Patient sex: F
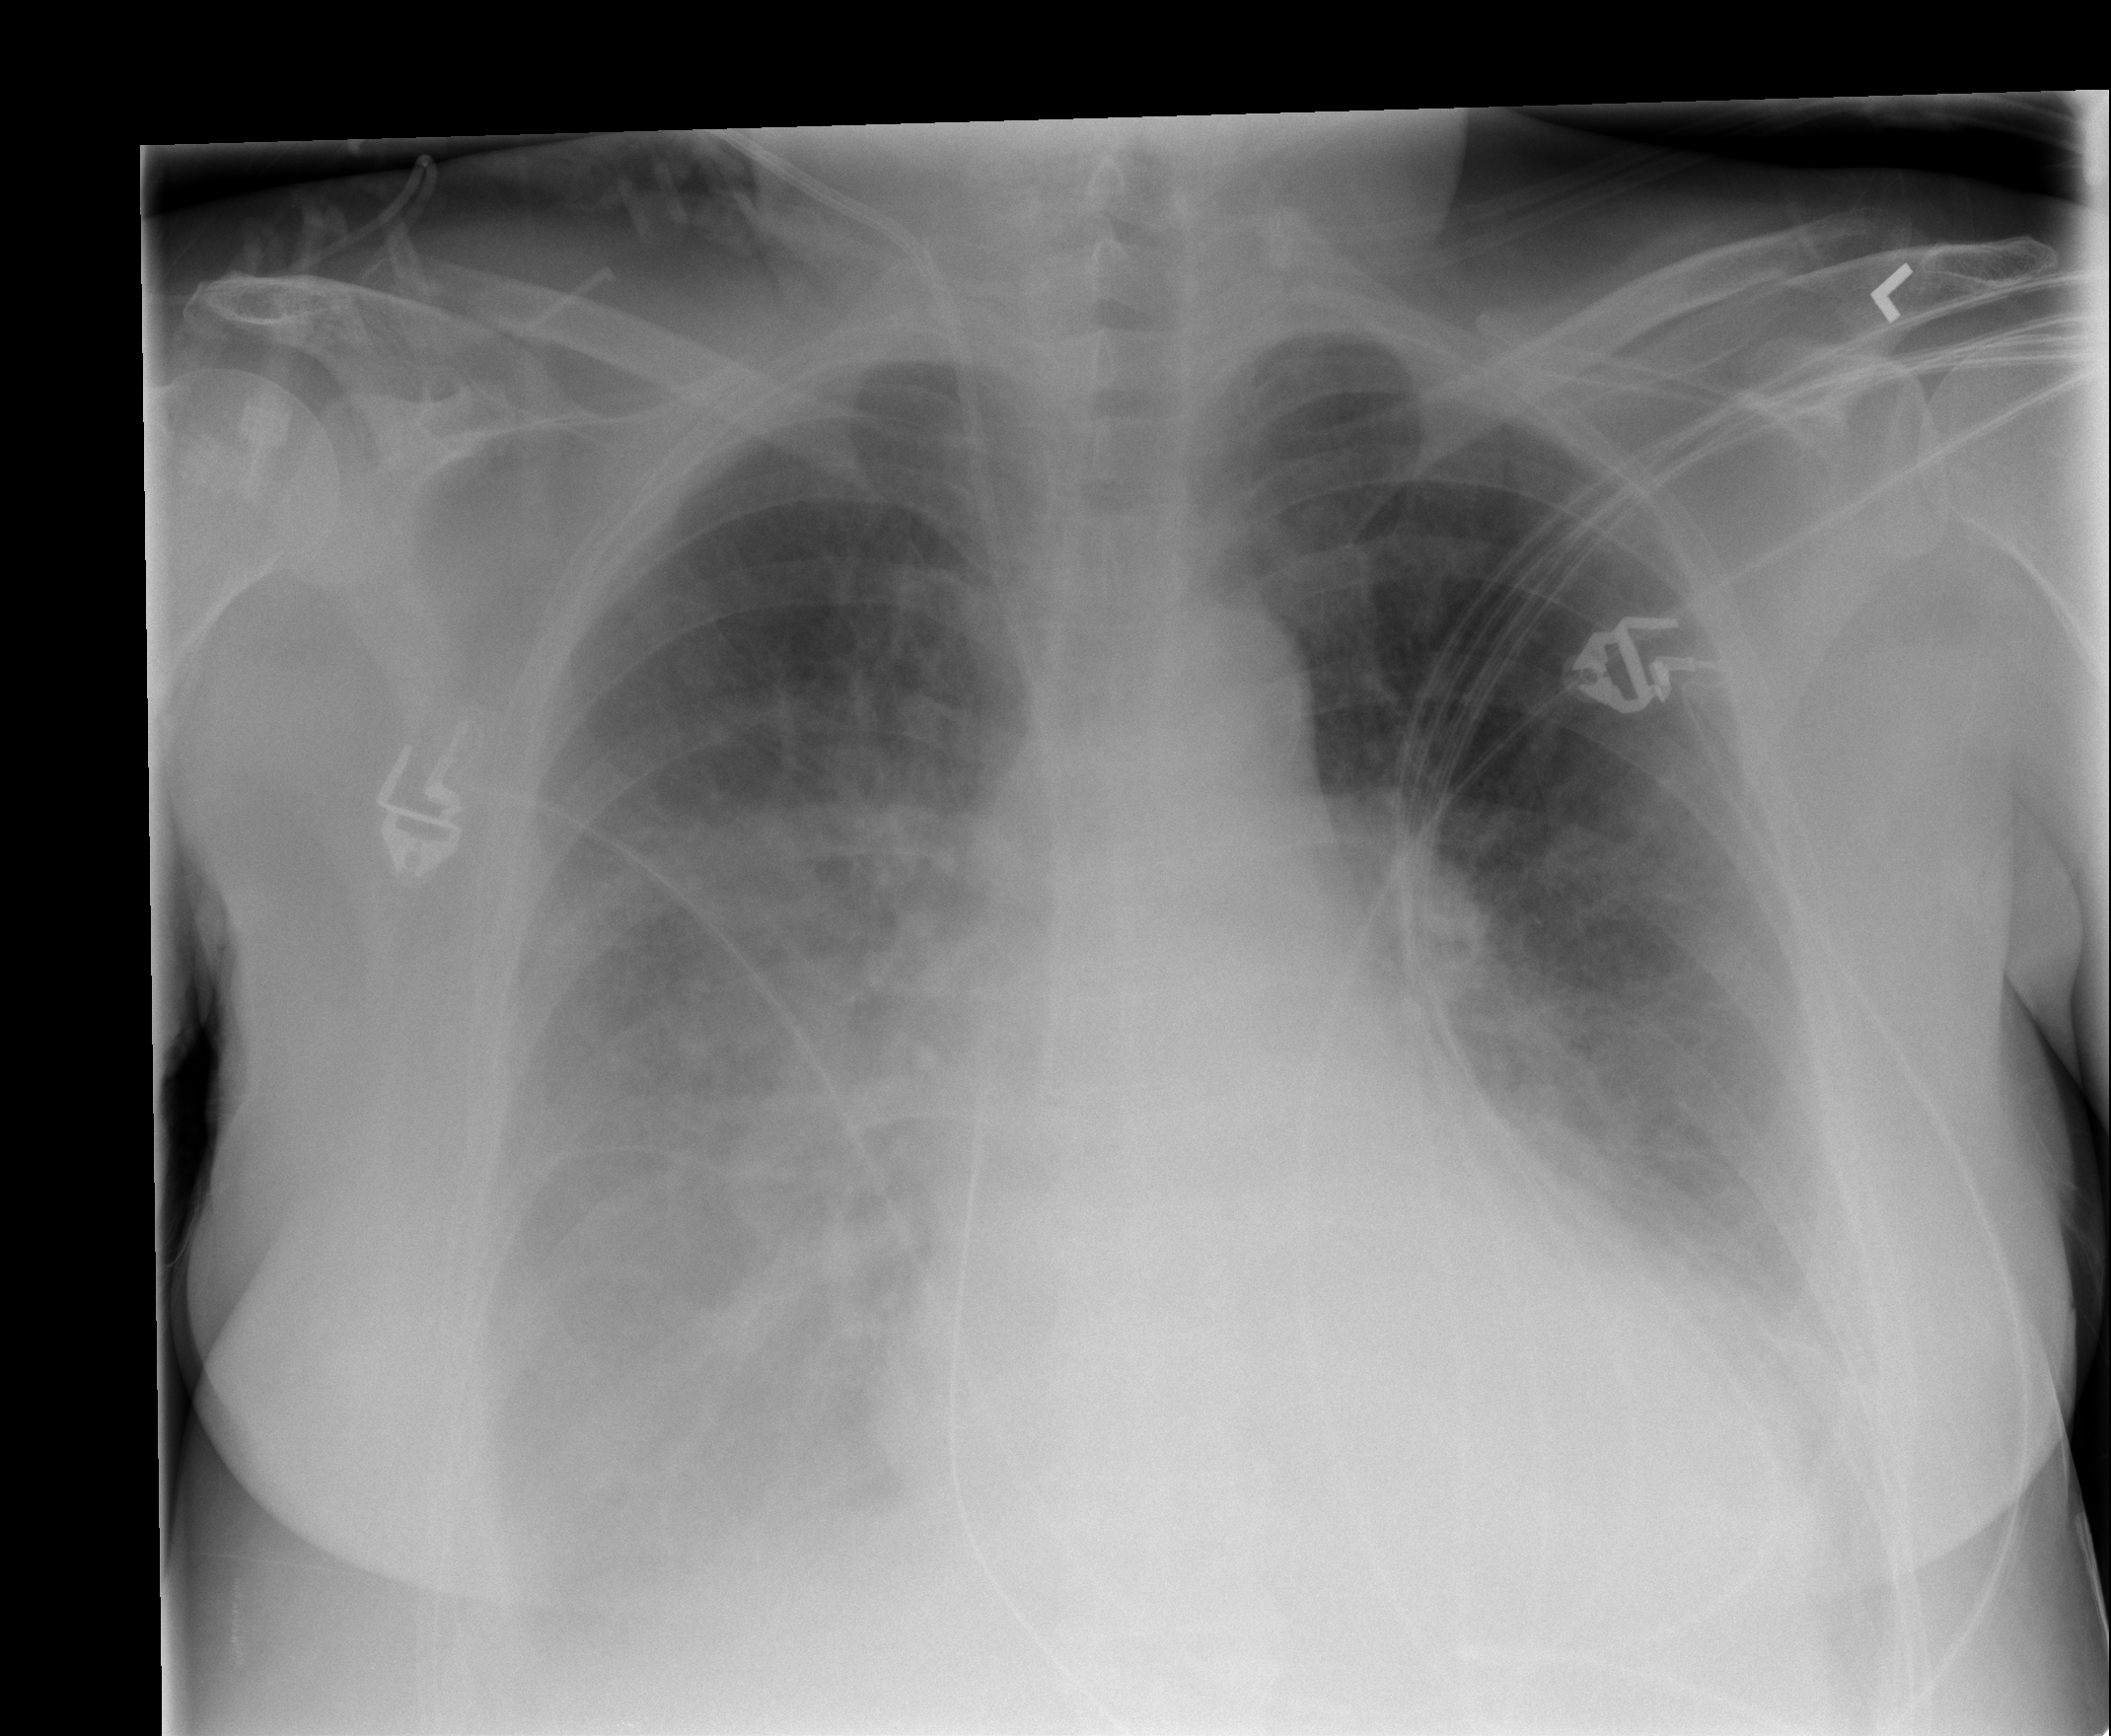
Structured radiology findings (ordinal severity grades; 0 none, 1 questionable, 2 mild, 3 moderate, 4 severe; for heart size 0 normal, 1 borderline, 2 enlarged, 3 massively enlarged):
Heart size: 2
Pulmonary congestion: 3
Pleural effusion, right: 3
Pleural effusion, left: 2
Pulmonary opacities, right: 2
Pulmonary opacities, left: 1
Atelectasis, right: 2
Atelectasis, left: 2